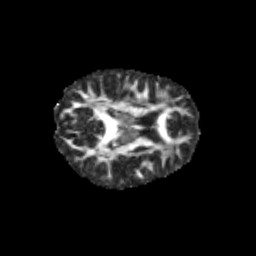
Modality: FA
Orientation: axial
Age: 10
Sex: female
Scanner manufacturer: siemens
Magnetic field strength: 3 T
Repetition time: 3.8 s
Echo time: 0.07 s